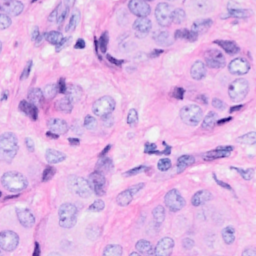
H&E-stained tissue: Breast